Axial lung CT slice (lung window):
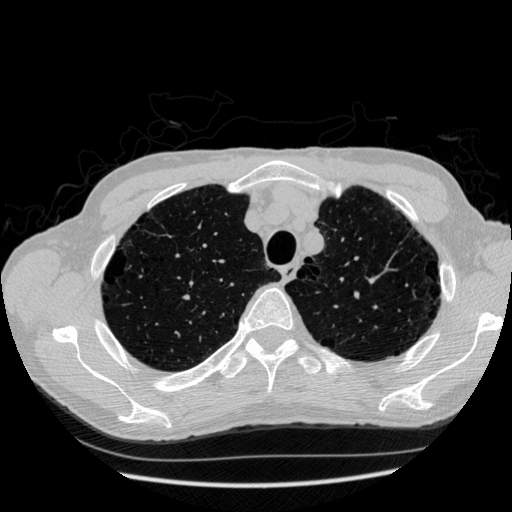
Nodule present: no